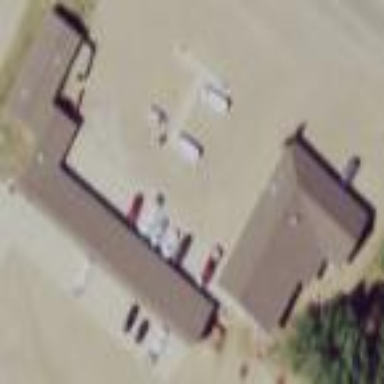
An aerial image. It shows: Building that is motel.